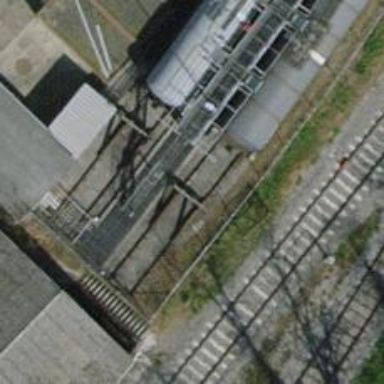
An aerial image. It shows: Railway buffer stop.